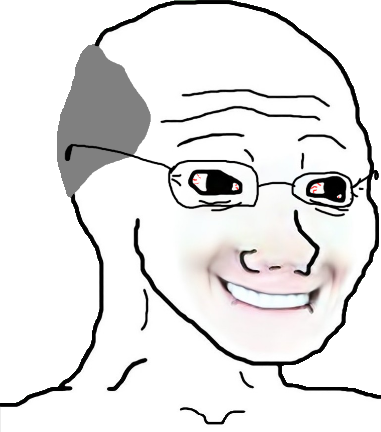
Label: 5_Bloomer